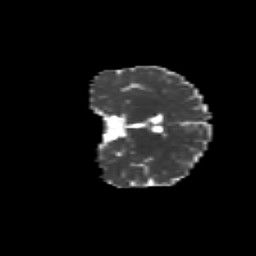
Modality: MD
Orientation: coronal
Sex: male
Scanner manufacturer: siemens
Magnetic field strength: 3 T
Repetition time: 5 s
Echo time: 0.071 s